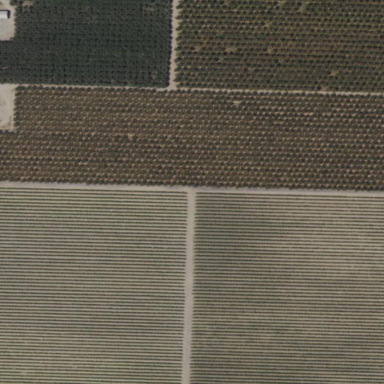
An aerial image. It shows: Beautiful vineyard in the countryside.